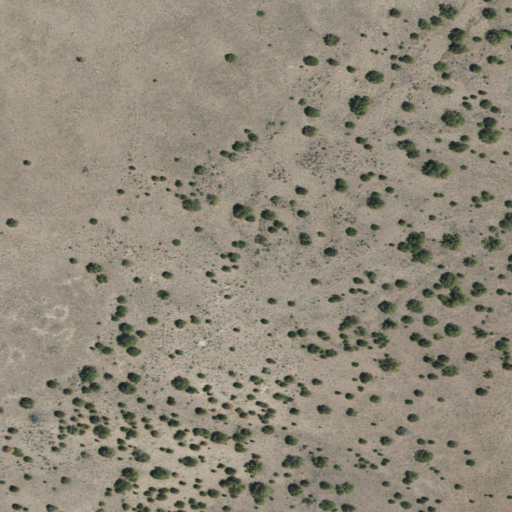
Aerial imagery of mountain in Idaho named Cavieta Hill containing only shrub